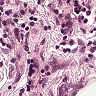
Metastatic tissue present: no